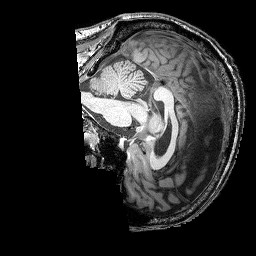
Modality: T1w
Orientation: sagittal
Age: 46
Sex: male
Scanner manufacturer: siemens
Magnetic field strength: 3 T
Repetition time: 2.25 s
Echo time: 0.00415 s